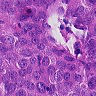
Metastatic tissue present: yes